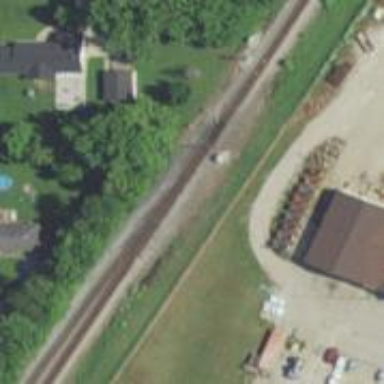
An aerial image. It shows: Railway spur junction.